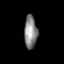
Tissue: prostate
Cell type: T cells
Senescence score: 0.2171
Nuclear area (px): 422
Mean DAPI intensity: 135.244